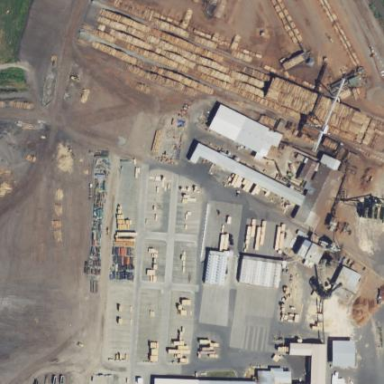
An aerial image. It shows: Industrial area with sawmill.